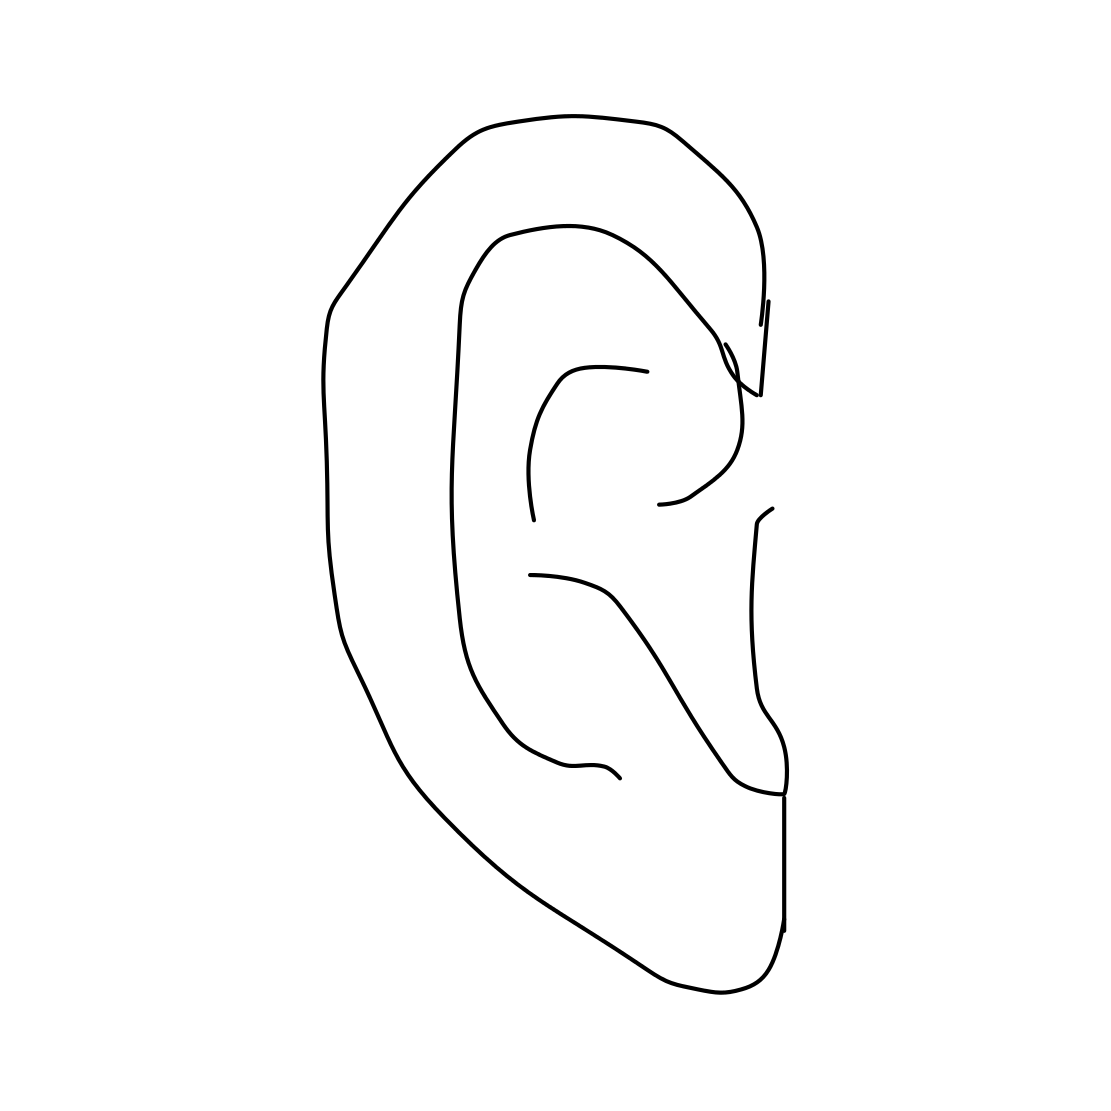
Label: ear